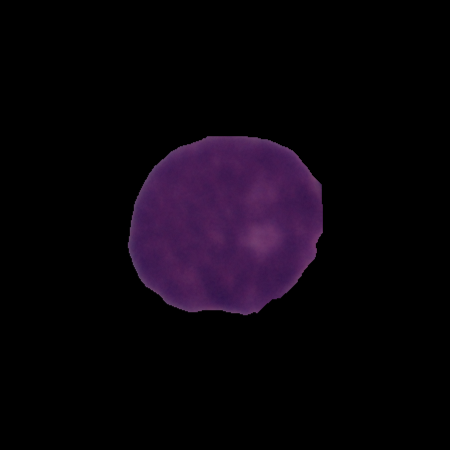
Label: cancer